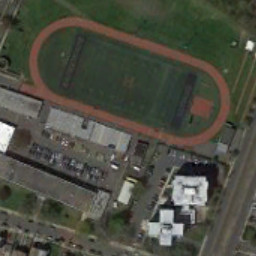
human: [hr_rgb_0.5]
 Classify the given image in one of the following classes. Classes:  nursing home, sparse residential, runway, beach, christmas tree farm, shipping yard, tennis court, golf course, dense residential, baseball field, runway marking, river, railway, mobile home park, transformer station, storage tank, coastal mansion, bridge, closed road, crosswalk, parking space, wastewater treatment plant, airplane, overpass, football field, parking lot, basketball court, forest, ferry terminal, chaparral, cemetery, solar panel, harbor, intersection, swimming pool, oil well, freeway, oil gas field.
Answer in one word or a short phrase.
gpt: football field